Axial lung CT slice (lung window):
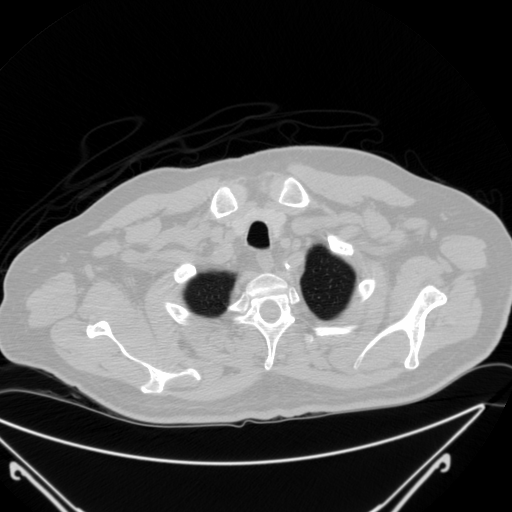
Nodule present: no